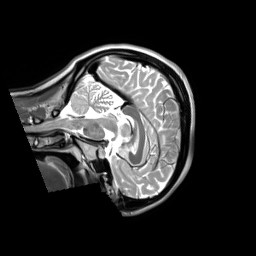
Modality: T2w
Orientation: sagittal
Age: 25
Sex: female
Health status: ill
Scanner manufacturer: siemens
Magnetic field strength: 3 T
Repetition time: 2.8 s
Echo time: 0.326 s